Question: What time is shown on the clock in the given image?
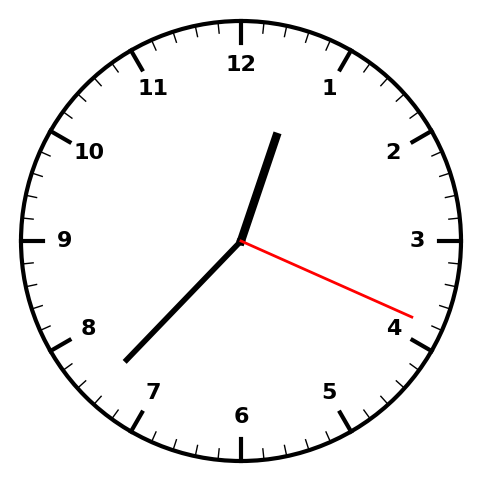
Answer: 12:37:19